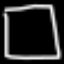
Label: square